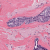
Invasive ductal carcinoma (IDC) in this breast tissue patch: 0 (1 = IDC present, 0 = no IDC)